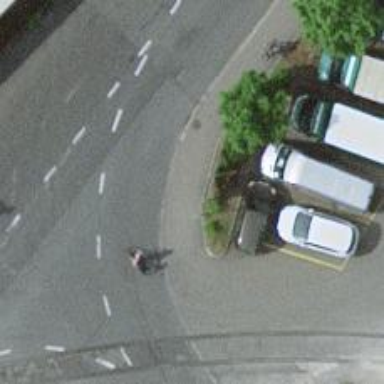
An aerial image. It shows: Kerb barrier.